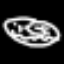
Label: donut